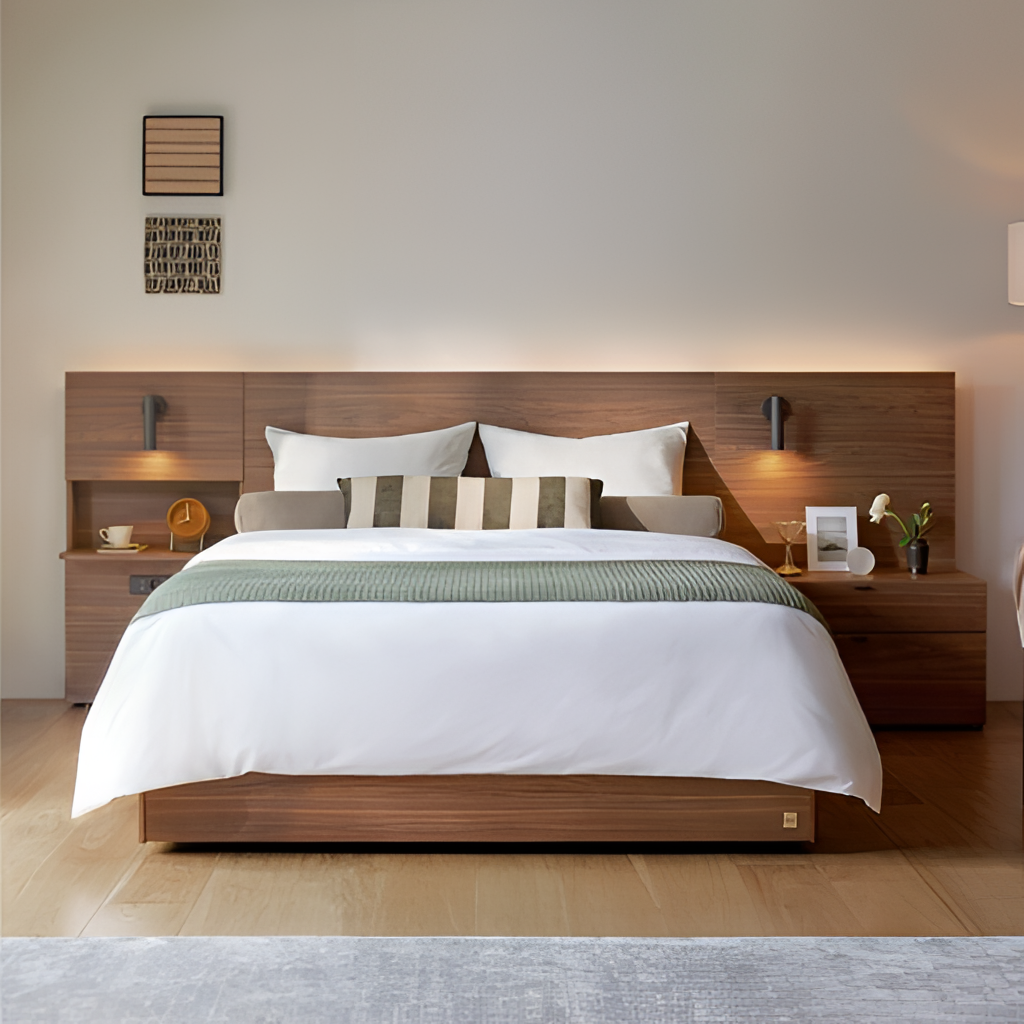
wood illuminated headboard bed, bedroom, beige paint wallpaper, with solid pattern, wood flooring, with plank pattern, contemporary